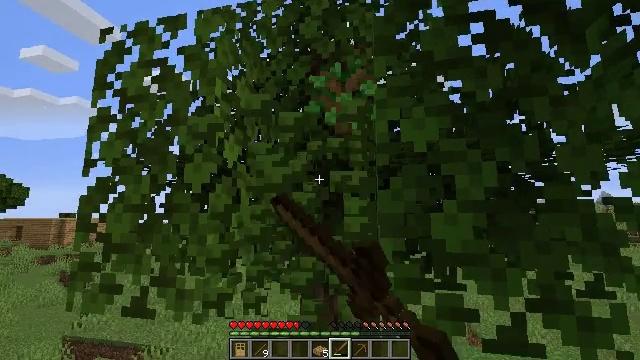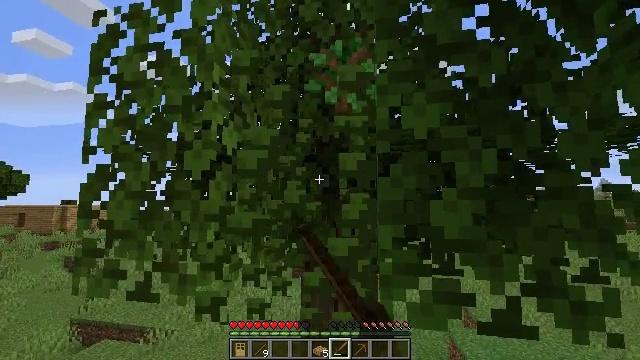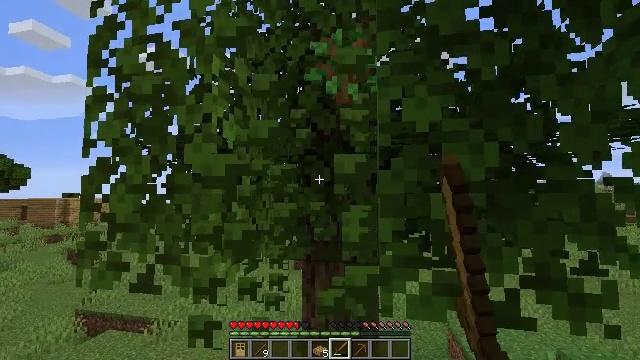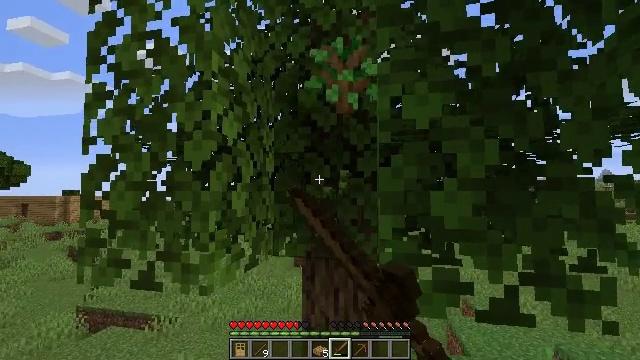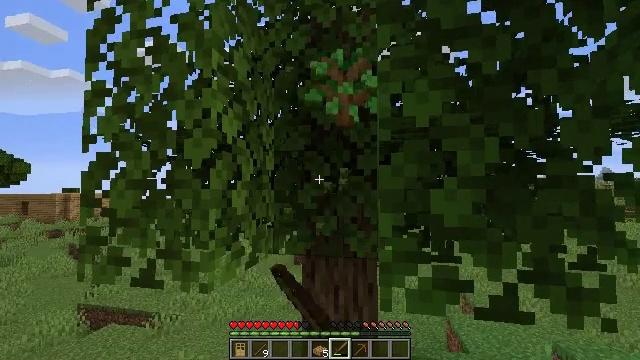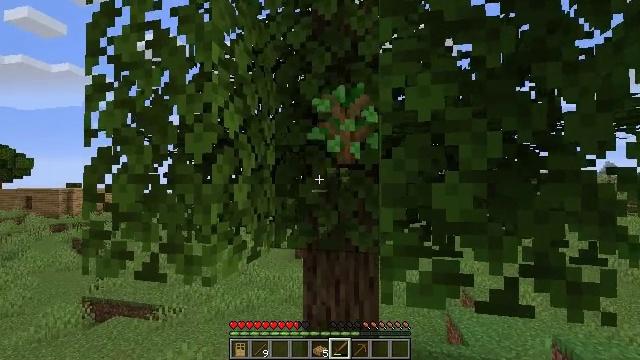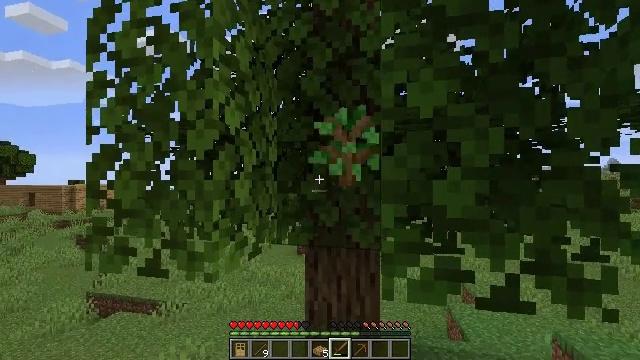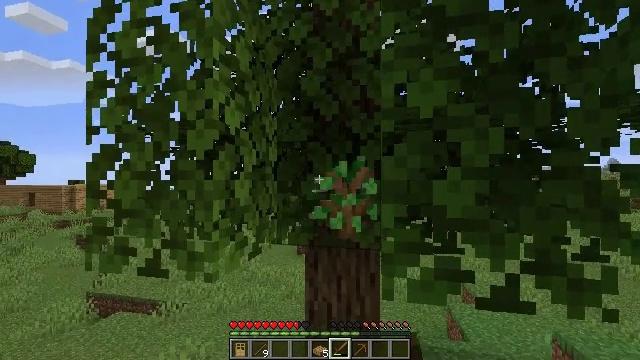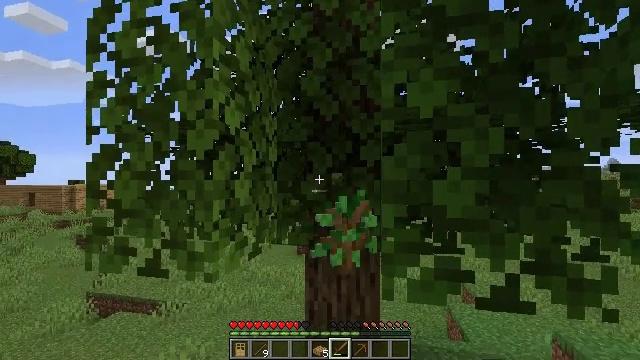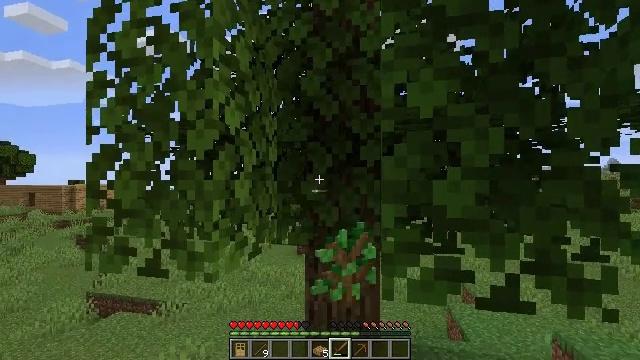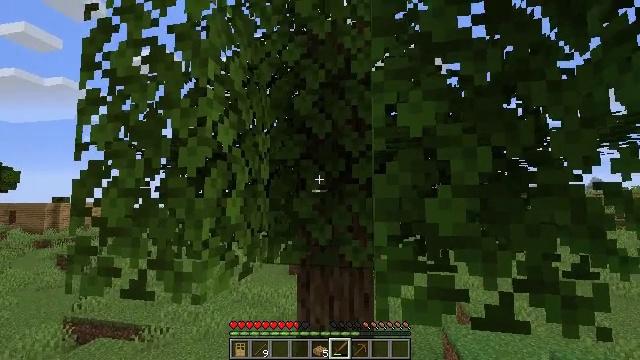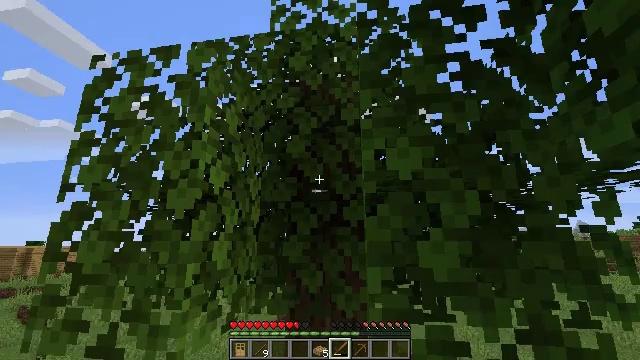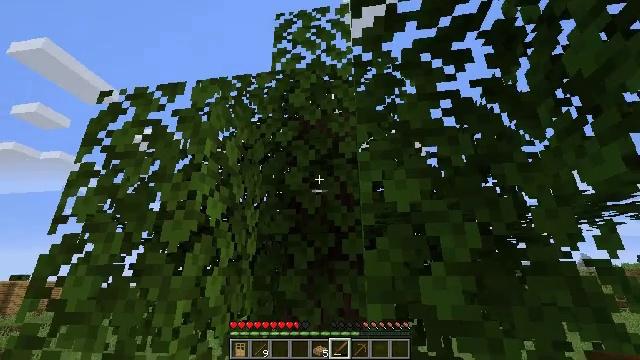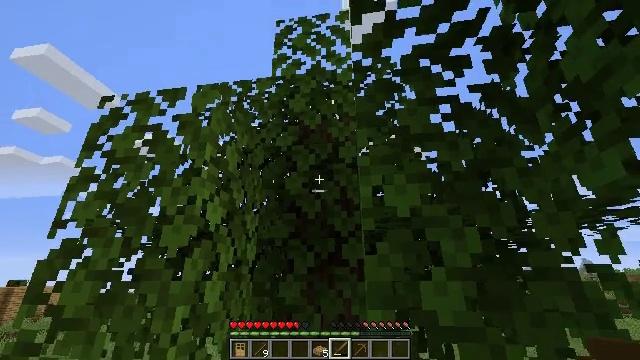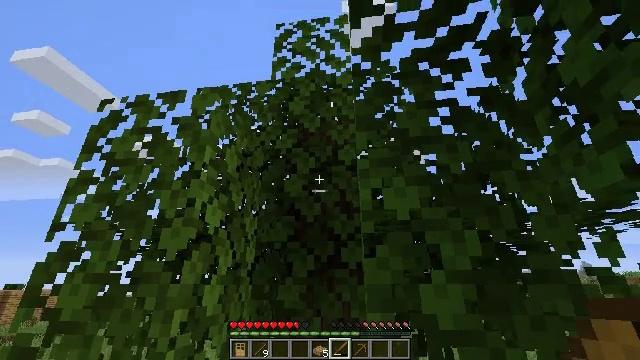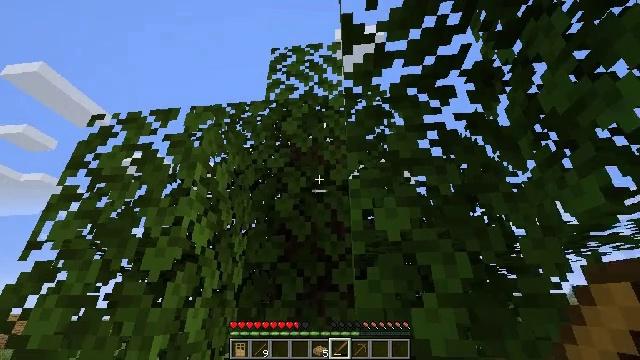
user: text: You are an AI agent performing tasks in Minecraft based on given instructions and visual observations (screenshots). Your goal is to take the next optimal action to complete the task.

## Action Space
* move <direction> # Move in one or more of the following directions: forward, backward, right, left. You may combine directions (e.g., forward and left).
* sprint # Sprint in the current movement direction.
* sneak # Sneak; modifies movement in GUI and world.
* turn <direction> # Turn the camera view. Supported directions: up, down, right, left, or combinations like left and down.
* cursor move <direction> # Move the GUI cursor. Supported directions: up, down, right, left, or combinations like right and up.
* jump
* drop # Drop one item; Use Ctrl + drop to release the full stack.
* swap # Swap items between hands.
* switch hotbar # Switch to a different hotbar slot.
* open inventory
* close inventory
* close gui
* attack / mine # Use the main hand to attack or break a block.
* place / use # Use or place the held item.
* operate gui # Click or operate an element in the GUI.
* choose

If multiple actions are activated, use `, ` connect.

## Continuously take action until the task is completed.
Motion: motion action
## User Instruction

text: Break oak leaves from the trees.
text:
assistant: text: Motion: turn down, attack / mine
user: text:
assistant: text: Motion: turn down, attack / mine
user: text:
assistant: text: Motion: attack / mine
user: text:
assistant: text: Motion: attack / mine
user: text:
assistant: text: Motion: turn down
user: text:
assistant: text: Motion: no_op
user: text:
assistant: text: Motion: no_op
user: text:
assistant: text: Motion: no_op
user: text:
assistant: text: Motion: no_op
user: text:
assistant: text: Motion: turn right and up
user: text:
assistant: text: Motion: turn right and up
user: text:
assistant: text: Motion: turn up
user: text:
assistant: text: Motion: turn up
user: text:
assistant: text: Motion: no_op
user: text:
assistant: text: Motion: turn right and up
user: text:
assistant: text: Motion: turn up
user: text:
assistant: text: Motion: no_op
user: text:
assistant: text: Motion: no_op
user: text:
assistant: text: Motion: no_op
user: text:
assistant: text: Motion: attack / mine
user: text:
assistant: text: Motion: attack / mine
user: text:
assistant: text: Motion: attack / mine
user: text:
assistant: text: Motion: attack / mine
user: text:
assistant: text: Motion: attack / mine
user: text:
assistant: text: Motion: turn down, attack / mine
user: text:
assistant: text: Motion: turn down, attack / mine
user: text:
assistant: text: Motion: attack / mine
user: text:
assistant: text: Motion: attack / mine
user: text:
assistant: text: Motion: attack / mine
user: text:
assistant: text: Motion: attack / mine